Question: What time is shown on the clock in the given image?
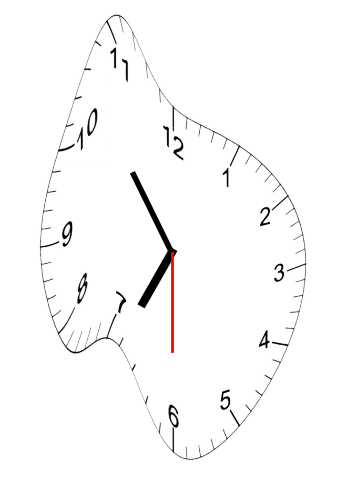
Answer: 06:53:30